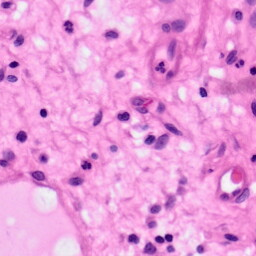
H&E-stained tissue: Pancreatic